Question: I have a rectangular map, stored as multidimensional array (ie '$map[row][col]') and I have to track down which squares are seen by a player, placed anywhere on this map.
Player visibility is circular with unknown radius (but given at run-time) and I only need integer solutions.
I know that circumference formula is
'''
x^2 + y^2 <= r^2
'''
but how can I store everything?
I need these values since then I can "reveal" map squares.
---
The best would be a multidimesional array (ie '__$sol[x][y]__').
This is a piece of code that I'm using. It's not corrected since it assumes that vision is a square and not a circle.
'''
$this->vision_offsets_2 = array();
//visibility given as r^2
$mx = (int)(sqrt($this->viewradius2));
$mxArr = range($mx * -1, $mx + 1);
foreach ($mxArr as $d_row)
{
foreach ($mxArr as $d_col)
{
$this->vision_offsets_2[] = array($d_row, $d_col);
}
}
'''
'''
foreach($player as $bot)
{
foreach($visibility as $offset)
{
$vision_row = $offset[0] + $bot[0];
$vision_col = $offset[1] + $bot[1];
if(isset($map[$vision_row][$vision_col]))
{
if( $map[$vision_row][$vision_col] == UNSEEN) {
$map[$vision_row][$vision_col] = LAND; }
}
}
}
'''
---
Here you can find the bot view: as you can see is a non perfect circle.
How can I track it? By the way, in this example radius^2 is 55, the orange circle is the player, brown squares are visible ones.

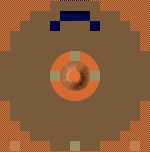
Answer: ## Structure
You're already referencing terrain in a grid. Store terrain objects in those grid values. Apply attributes to those objects. Check with something like
'''
$map[$x][$y]->isVisible($player);
'''
You'll need some methods in there for setting vision and tests for checking the user that is passed against a list of users who can see it. While you're at it, setup other related methods in those objects (I see references to land... 'isLand()' and 'isWater()' perhaps?).
You can even have vision cascade within objects such that you only need to move the position of a user and the object takes care of triggering off all the code to set nearby plots of land to visible.
## Math
We are given circumference.
'''
double diameter = circumference / 3.14159
double radius = diameter / 2 //Normally done in one step / variable
'''
Now we must know the distance between two points to compare it. Let's use map[4][7] and map[3][9].
'''
int x0 = 4;
int y0 = 7;
int x1 = 3;
int y1 = 9;
double distance = Math.sqrt(
Math.pow(x0 - x1, 2) +
Math.pow(y0 - y1, 2)
);
System.out.println(distance); //2.23606797749979
'''
Test 'distance > radius'.
## Testing each square
- 'visibleFrom(Square target)'- 'radius'- 'Square'- 'target.getX()'- 'target.getY()'- - - 'x''y'- -